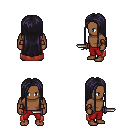
a pixel art fantasy rpg character, male body template, human, dark skin, maroon cape, red pants, raven extra-long hairstyle, leather bracers, dagger, four views (front, back, left, right), 2x2 character sprite sheet, small pixel art, hard edges, no anti-aliasing